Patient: sex M, age 34
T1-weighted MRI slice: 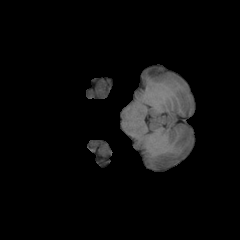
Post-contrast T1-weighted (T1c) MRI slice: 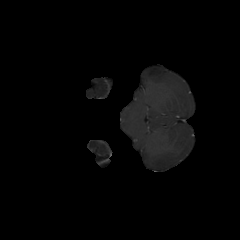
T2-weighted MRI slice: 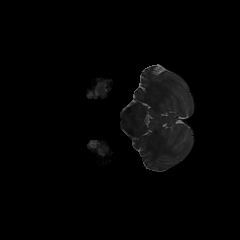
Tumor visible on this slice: no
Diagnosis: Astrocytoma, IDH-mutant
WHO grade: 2